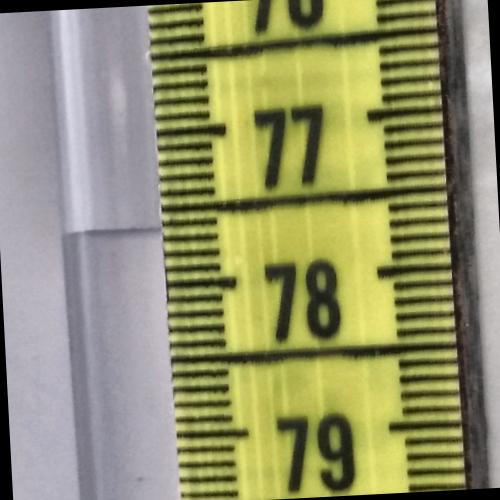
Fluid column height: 77.6 cm